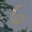
Label: 6